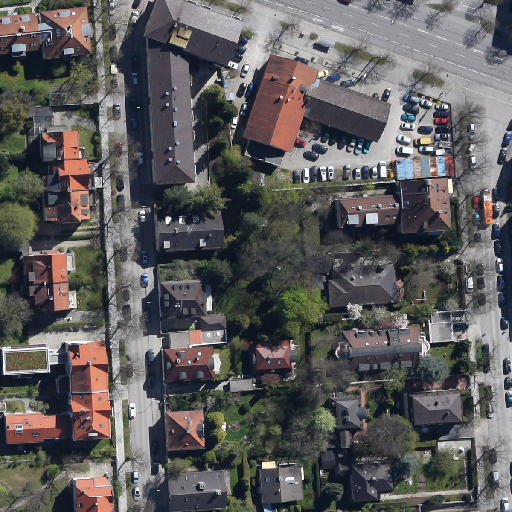
Referring expression: paved road